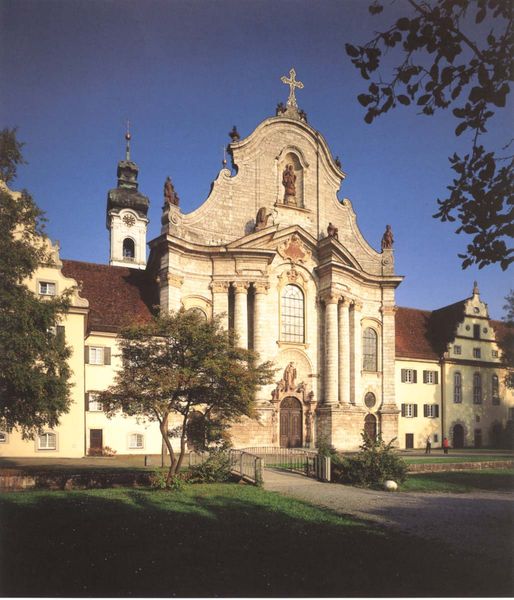
Titel: Klosterkirche Zwiefalten
Künstler: Johann Michael Fischer
Standort: Reutlingen, Kloster Zwiefalten (EU - D - BW)
Schlagwörter: blau, himmel, bäume, grün, kirchturm, fenster, geschwungen, holz, licht, säulen, tür, dach, rasen, rot, weg, architektur, barock, stein, bach, brücke, kirche, renaissance, turm, fassade, giebel, figuren, uhr, tor, foto, eingang, kloster, kreuz, türme, portal, antik, heilige, westen, madonna, kirchturmuhr, korintisch, säuleneingang, kruez, katholisch, zwiebelform, zwiefalten